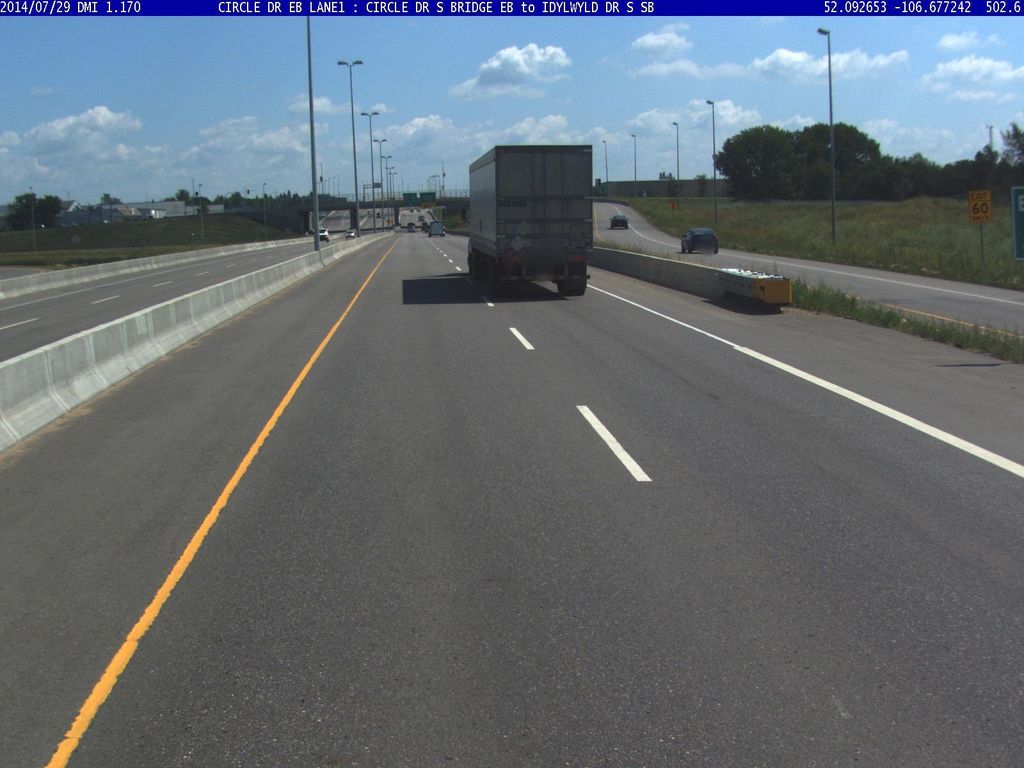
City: saskatoon